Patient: sex F, age 54
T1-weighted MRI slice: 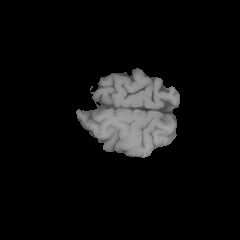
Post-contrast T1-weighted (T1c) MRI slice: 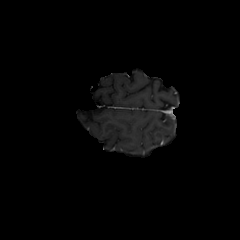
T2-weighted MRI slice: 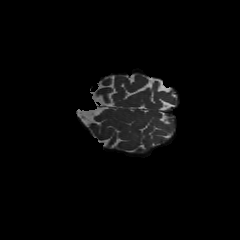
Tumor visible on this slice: no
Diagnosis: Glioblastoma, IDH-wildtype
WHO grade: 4